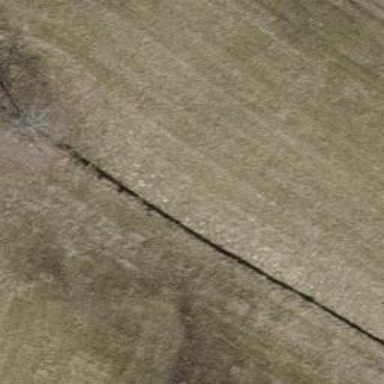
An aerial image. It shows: Ditch in the surroundings.